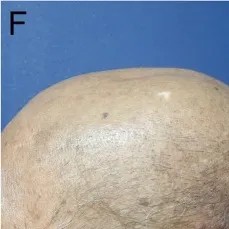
Coronal CT.
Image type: medical_photograph (skin_photograph)